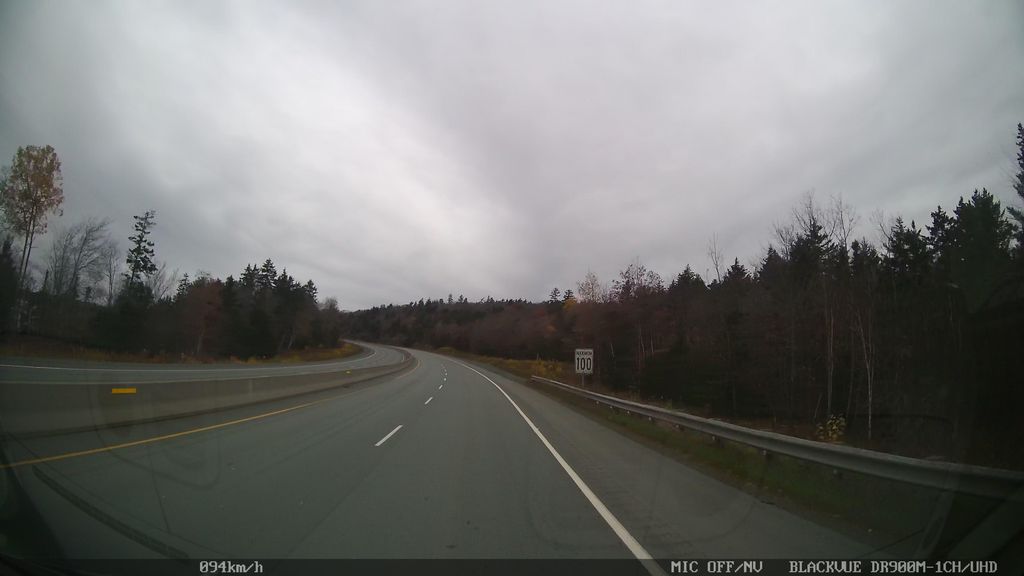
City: halifax